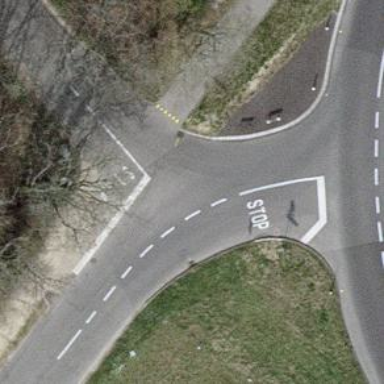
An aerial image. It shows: Unmarked crossing on the road.